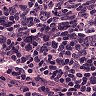
Metastatic tissue present: yes